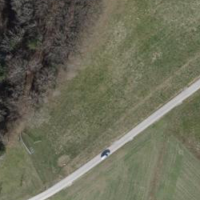
EUNIS habitat code: 52
Species observed at this site:
Vulpes vulpes